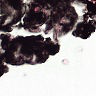
Metastatic tissue present: no